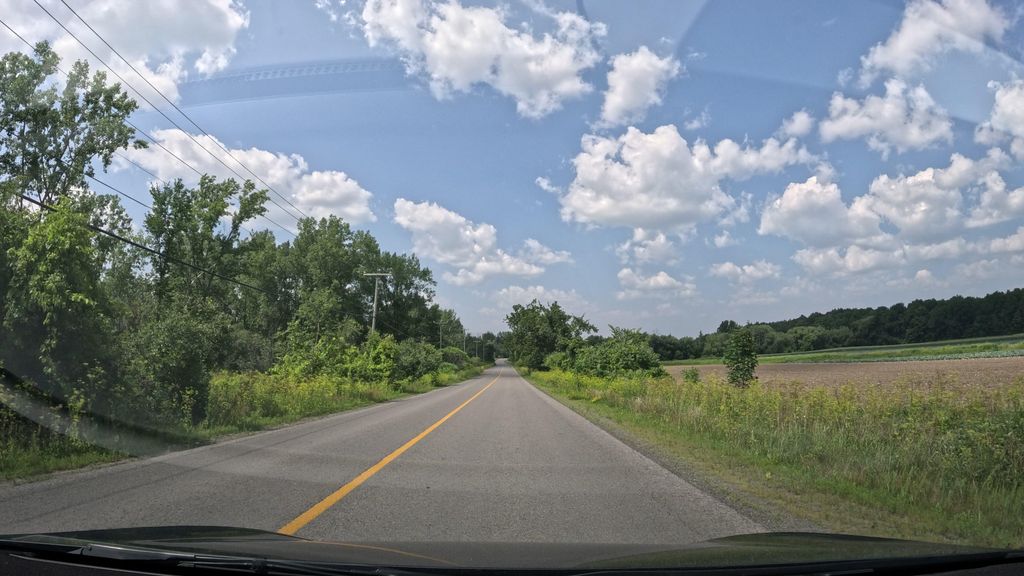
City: montreal